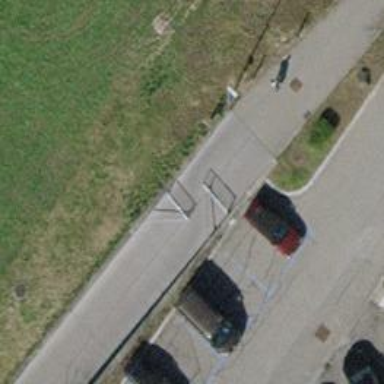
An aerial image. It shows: Cycle barrier.